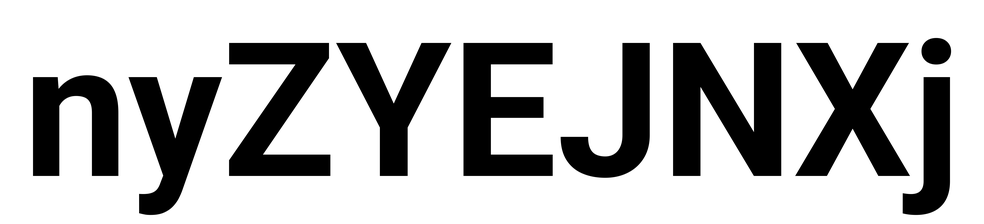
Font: Roboto_Bold